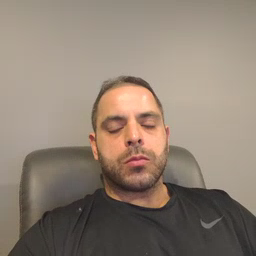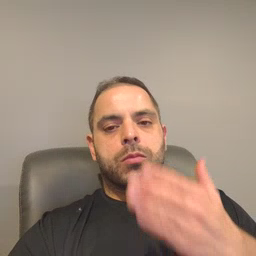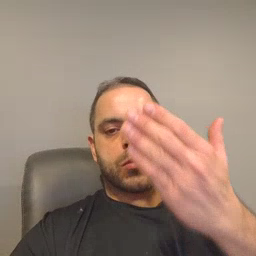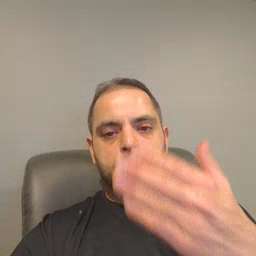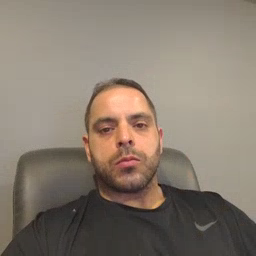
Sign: there